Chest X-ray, PA view. Patient: 51 years old, sex F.
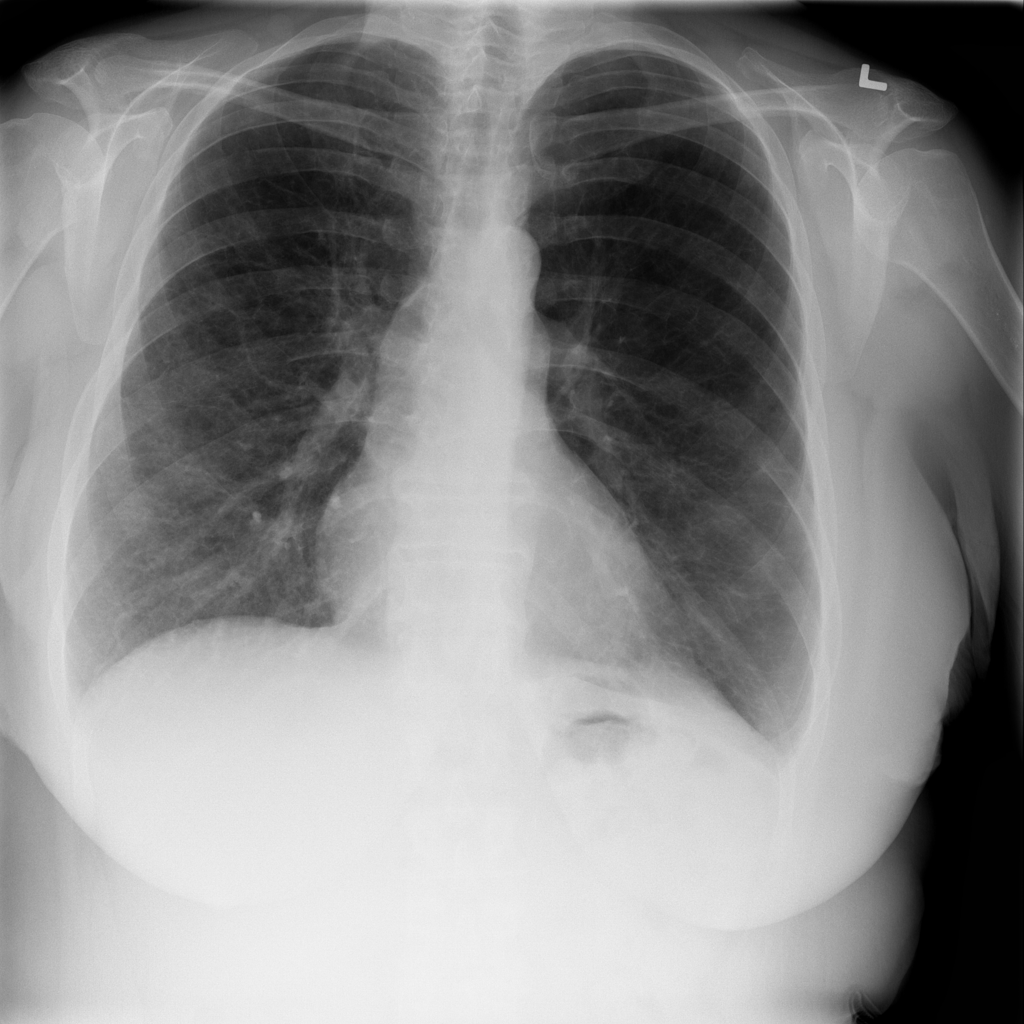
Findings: No Finding